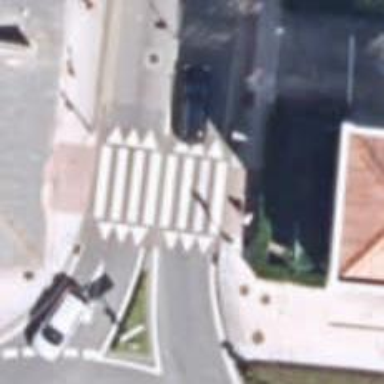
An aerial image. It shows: Zebra crossing on the road.